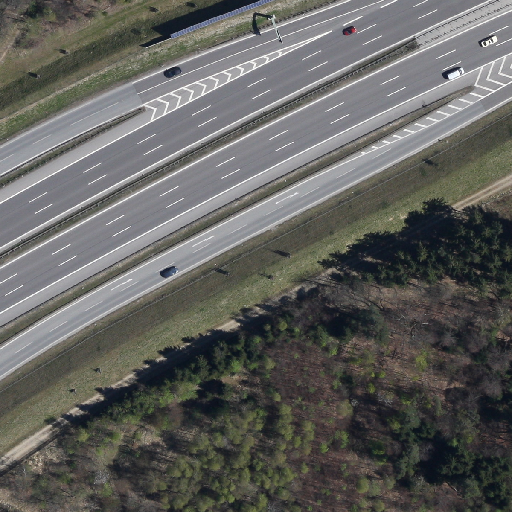
Referring expression: vehicle